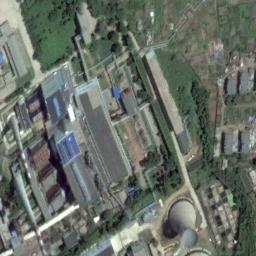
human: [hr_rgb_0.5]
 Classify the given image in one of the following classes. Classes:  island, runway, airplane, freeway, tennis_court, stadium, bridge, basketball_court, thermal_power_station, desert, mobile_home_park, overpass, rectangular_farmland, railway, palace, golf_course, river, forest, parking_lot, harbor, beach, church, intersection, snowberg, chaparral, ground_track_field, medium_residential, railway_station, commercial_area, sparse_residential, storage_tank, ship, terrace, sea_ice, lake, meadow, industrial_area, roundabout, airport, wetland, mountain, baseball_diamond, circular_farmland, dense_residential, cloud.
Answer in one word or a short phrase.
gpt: thermal_power_station